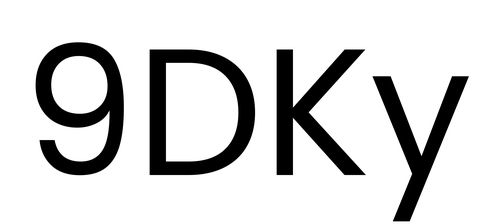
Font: Poppins-Regular